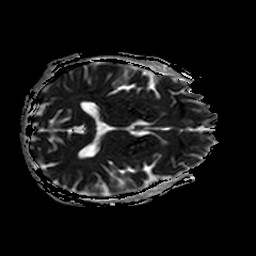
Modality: ADC
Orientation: axial
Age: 49
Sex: male
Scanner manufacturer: philips
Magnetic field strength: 3 T
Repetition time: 3.33 s
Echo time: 0.076 s